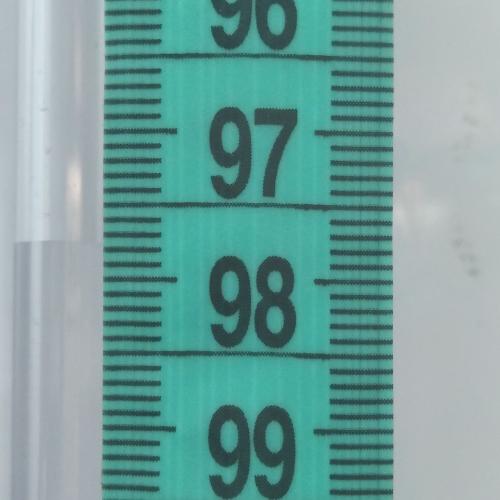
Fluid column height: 97.8 cm